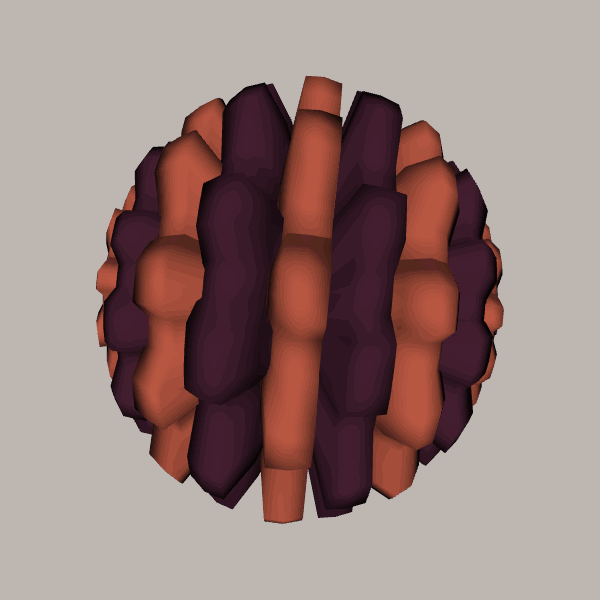
Background: light